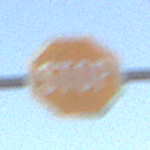
Verkehrszeichen: Stop
Umgebung: Outdoor, Nature
Tageszeit: SunriseSunset
Wetter: Clear
Licht: Natural
Jahreszeit: NotSpecified
Kontrast: HighContrast